Question: I recently unlocked my Motorola Razor i XT890 and followed <URL> tutorial to root the device.
'''
sudo ./files/fastboot.osx flash boot ./files/razr_i_boot_insecured.img rvm:
Password:
sending 'boot' (11264 KB)... OKAY [ 1.393s]
writing 'boot'... OKAY [ 1.839s]
'''
then the device reboots, and I am not able to get to 'bootloader'

If anybody has any idea how to recover this device that would be great.
Thanks
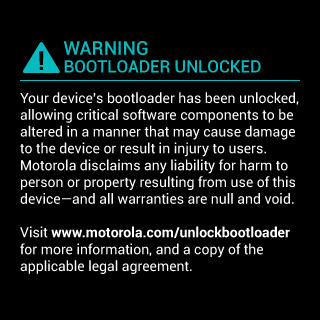
Answer: How do you try to get into the Bootloader? To get into the Bootloader power off the device. Press vol-down and power until it vibrates. When it vibrates release the power button and keep the vol-down pressed.
Maybe you have the wrong timing ;)